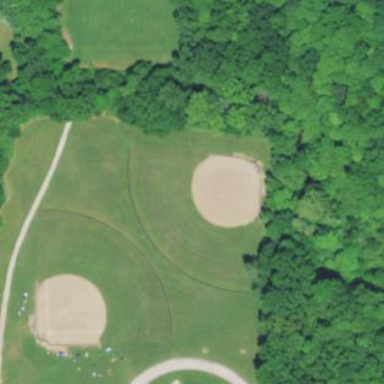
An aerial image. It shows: Baseball pitch for leisure land activities.